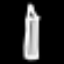
Label: pencil